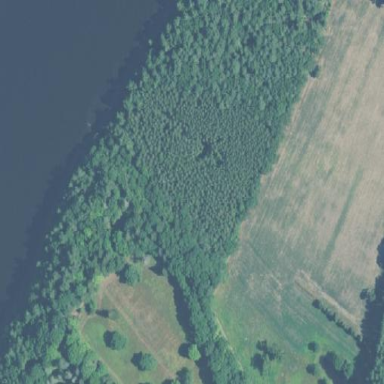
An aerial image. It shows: Mixed woodland area with various types of leaves.